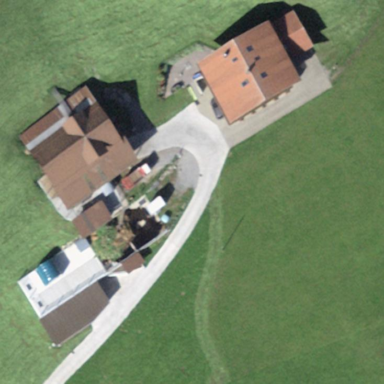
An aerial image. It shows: Farmyard area.